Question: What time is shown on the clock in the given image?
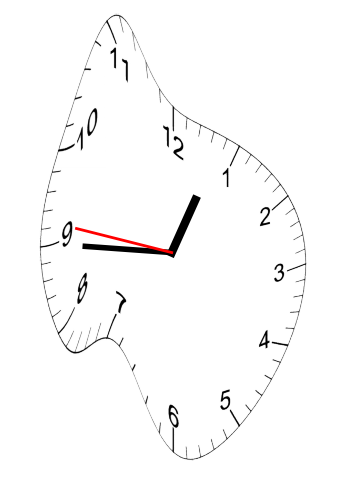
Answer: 12:44:46